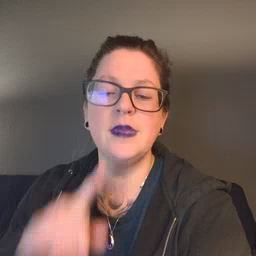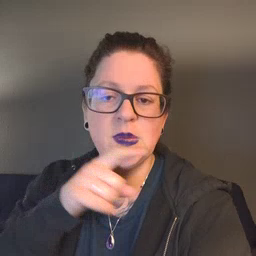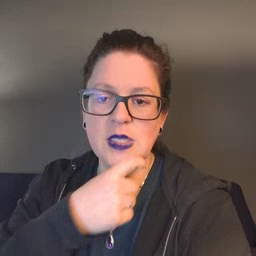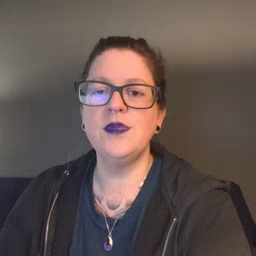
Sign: cereal